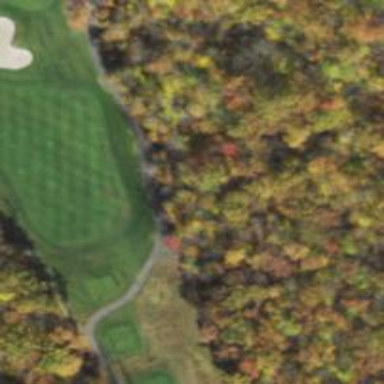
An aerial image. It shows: Service road designated as golf cart path.